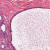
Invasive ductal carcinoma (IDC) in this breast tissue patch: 0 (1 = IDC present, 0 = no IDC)